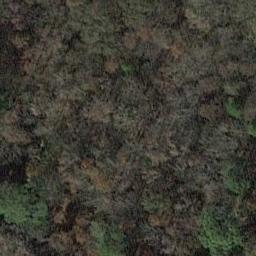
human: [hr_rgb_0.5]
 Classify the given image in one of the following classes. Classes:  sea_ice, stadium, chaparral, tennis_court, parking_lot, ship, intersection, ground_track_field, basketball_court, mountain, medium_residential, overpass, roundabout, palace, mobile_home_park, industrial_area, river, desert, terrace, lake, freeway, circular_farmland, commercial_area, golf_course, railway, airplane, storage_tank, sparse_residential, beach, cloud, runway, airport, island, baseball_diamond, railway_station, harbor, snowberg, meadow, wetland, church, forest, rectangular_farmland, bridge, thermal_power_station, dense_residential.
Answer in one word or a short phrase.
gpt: forest